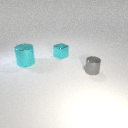
small gray metal cylinder to the right of large cyan metal cylinder